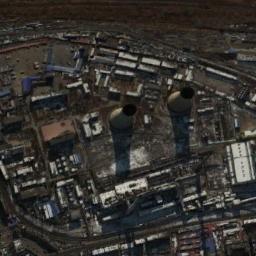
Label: thermal_power_station